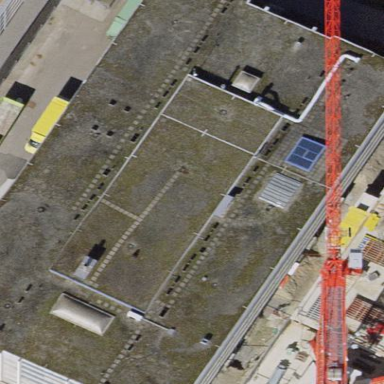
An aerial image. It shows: Building with flat roof.